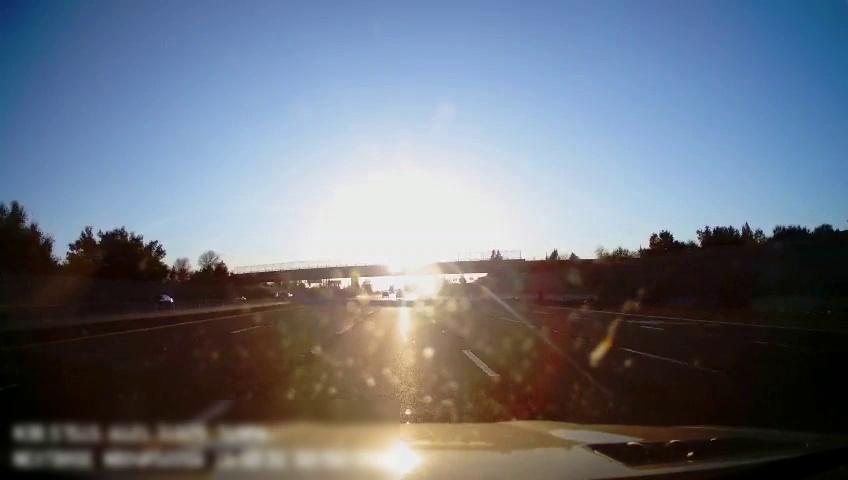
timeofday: Day
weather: Sunny
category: Drivable Space
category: Vehicles | Car
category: Vehicles | Car
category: Vehicles | SUV
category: Lanes | Alternate Lane
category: Lanes | Alternate Lane
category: Lanes | Current Lane
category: Lanes | Current Lane
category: Lanes | Alternate Lane
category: Lanes | Alternate Lane
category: Lanes | Alternate Lane